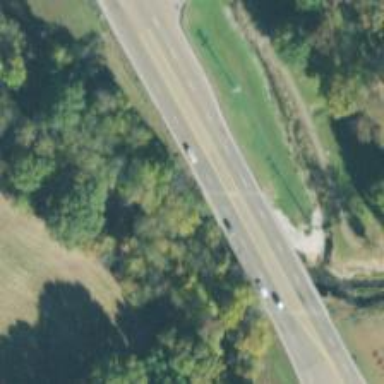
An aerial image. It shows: Secondary road on asphalt bridge.